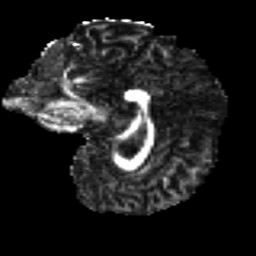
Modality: FA
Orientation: sagittal
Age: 32
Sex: female
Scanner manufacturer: ge
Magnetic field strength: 3 T
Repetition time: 7.8 s
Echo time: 0.0608 s